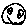
Label: smiley face